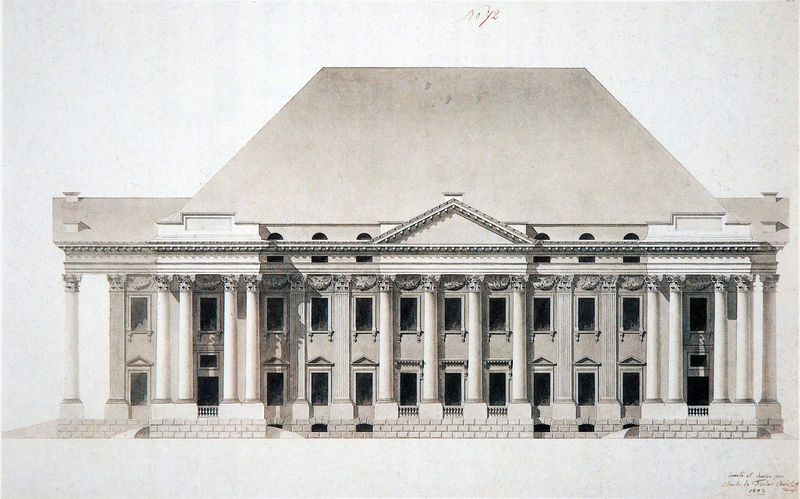
Titel: Oper in Wien, Aufriss Hauptfassade
Künstler: Carl von Fischer
Standort: München
Institution: Architektursammlung der Technischen Universität
Schlagwörter: flügel, schatten, weiß, dreieck, stadt, fenster, grau, licht, schwarz, säule, säulen, zeichnung, dach, gebäude, haus, schloss, ornament, architektur, sockel, stein, steine, signatur, gitter, klassizismus, girlande, theater, front, kamine, schornstein, schrift, papier, modell, ansicht, fassade, türen, datierung, dächer, giebel, mauer, ziegel, graphik, opernhaus, pilaster, sepia, treppe, vorsprung, symmetrie, ornamente, seitenansicht, verzierung, lciht, stuck, aufgang, geländer, stufe, stufen, tor, anbau, eingang, erker, fugen, keller, laviert, loggia, rechteck, palast, palazzo, stockwerk, druck, schwarzweiss, stich, beschriftung, worte, koloriert, topografie, entwurf, architrav, kapitelle, kapitell, buchdruck, girlanden, fries, dreiecksgiebel, rustika, villa, sims, gesims, risalit, zahl, ziffer, walmdach, antik, rundbögen, etagen, plan, kellerfenster, tempel, fresko, dorisch, postament, vordach, klassik, dreiecke, stockwerke, auftragsarbeit, legende, geschoss, gebälk, klassizistisch, säulengang, grundriss, aufriss, etage, architekturzeichnung, bauzeichnung, bauplan, plinthen, schäfte, satteldach, fundament, sockelzone, vill, rustica, gemauert, aedicula, erdgeschoss, erweiterung, fenstergiebel, fensterreichen, hausa, hochparterre, orndnung, ssdächer, zhympanon, zweistöckig, geschmückt, fensterreihe